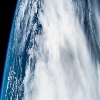
Label: cloud